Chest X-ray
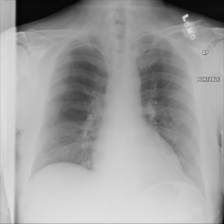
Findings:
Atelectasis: negative
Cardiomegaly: negative
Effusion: negative
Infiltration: negative
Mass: negative
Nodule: negative
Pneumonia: negative
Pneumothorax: negative
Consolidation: negative
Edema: negative
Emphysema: negative
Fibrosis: negative
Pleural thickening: negative
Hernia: negative